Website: macys
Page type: delivery-shipping
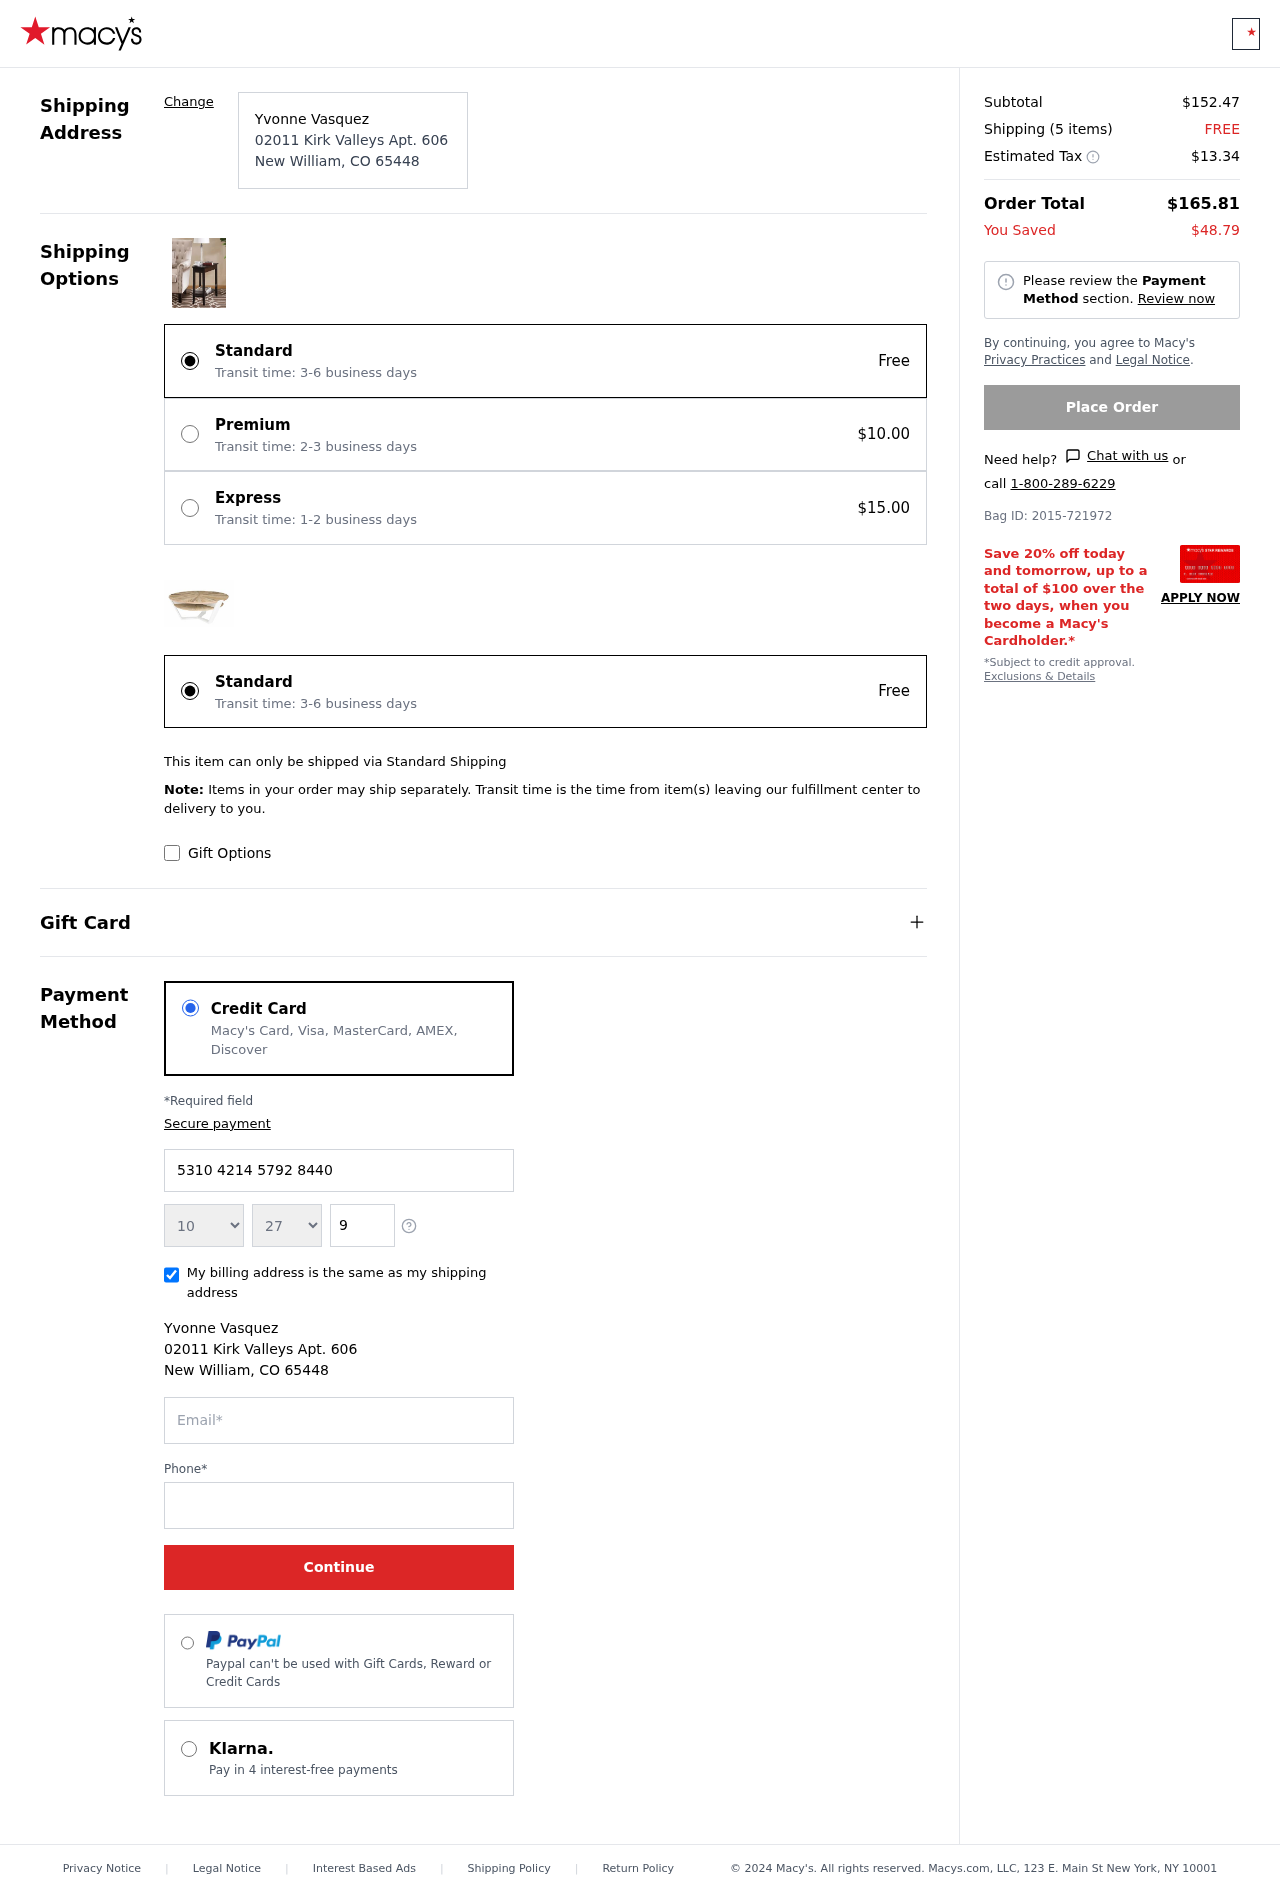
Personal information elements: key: PII_CARD_EXPIRY_MONTH
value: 10
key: PII_CARD_EXPIRY_YEAR
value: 27
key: PII_CITY
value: New William
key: PII_CITY_STATE_ZIP
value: New William, CO 65448
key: PII_FULLNAME
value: Yvonne Vasquez
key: PII_POSTCODE
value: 65448
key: PII_STATE_ABBR
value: CO
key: PII_STREET
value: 02011 Kirk Valleys Apt. 606
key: PII_CARD_NUMBER
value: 5310 4214 5792 8440
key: PII_CARD_CVV
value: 993
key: PII_EMAIL
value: yvonne.vasquez@yahoo.com
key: PII_PHONE
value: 9079155836
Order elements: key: ORDER_SUBTOTAL
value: $152.47
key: ORDER_NUM_ITEMS
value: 5
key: ORDER_SHIPPING_COST
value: FREE
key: ORDER_TAX
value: $13.34
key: ORDER_TOTAL
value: $165.81
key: ORDER_SAVINGS
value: $48.79
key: ORDER_BAG_ID
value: Bag ID: 2015-721972